Field crop: tomato
Growth stage: 1
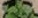
Species: solanum